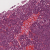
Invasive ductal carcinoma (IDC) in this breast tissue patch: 1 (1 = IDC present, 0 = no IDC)